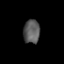
Tissue: prostate
Cell type: T cells
Senescence score: 0.3315
Nuclear area (px): 377
Mean DAPI intensity: 90.976